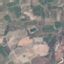
Land use / land cover class: PermanentCrop